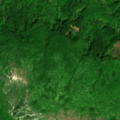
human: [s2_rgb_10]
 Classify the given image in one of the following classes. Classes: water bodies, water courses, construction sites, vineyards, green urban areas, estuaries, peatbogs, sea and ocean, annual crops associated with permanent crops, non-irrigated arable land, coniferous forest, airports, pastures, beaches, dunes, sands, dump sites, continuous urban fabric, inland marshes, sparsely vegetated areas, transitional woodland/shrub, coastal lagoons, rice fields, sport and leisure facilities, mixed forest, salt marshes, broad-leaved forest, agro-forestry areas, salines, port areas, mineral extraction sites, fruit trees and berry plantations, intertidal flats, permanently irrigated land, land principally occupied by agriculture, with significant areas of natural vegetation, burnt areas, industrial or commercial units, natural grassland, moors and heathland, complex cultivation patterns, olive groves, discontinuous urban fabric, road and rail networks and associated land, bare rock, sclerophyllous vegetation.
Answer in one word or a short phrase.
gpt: broad-leaved forest, natural grassland, transitional woodland/shrub